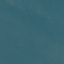
Land use / land cover: SeaLake